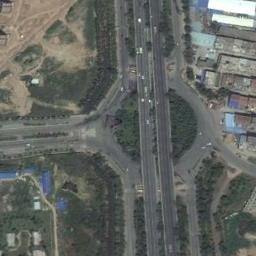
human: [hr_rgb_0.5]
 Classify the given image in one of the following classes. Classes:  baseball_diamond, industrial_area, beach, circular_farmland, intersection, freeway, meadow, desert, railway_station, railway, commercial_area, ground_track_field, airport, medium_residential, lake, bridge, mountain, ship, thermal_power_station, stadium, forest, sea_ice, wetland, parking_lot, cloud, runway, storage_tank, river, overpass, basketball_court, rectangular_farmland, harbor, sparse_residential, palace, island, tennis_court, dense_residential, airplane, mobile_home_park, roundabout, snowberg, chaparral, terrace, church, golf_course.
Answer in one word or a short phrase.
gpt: roundabout